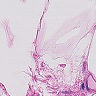
Metastatic tissue present: no